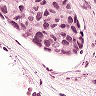
Metastatic tissue present: yes